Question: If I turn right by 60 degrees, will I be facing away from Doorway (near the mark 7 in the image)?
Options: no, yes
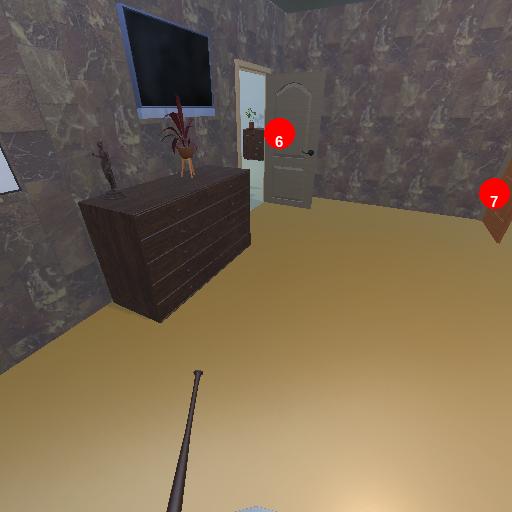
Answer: no